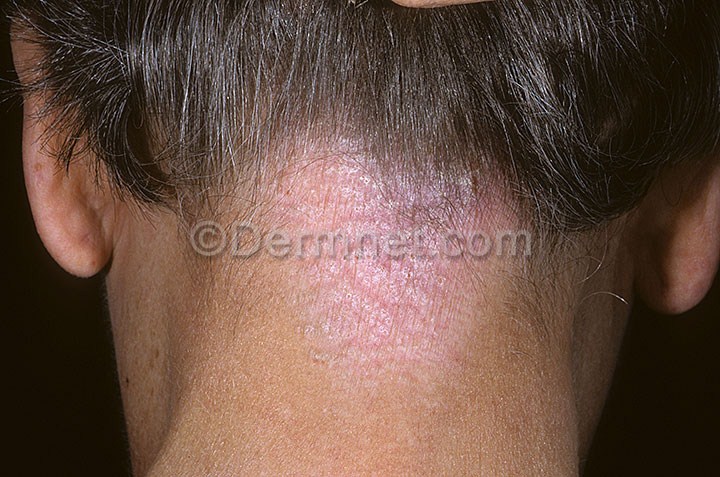
Disease: Eczema Photos